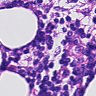
Metastatic tissue present: no